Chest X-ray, AP view. Patient: 70 years old, sex M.
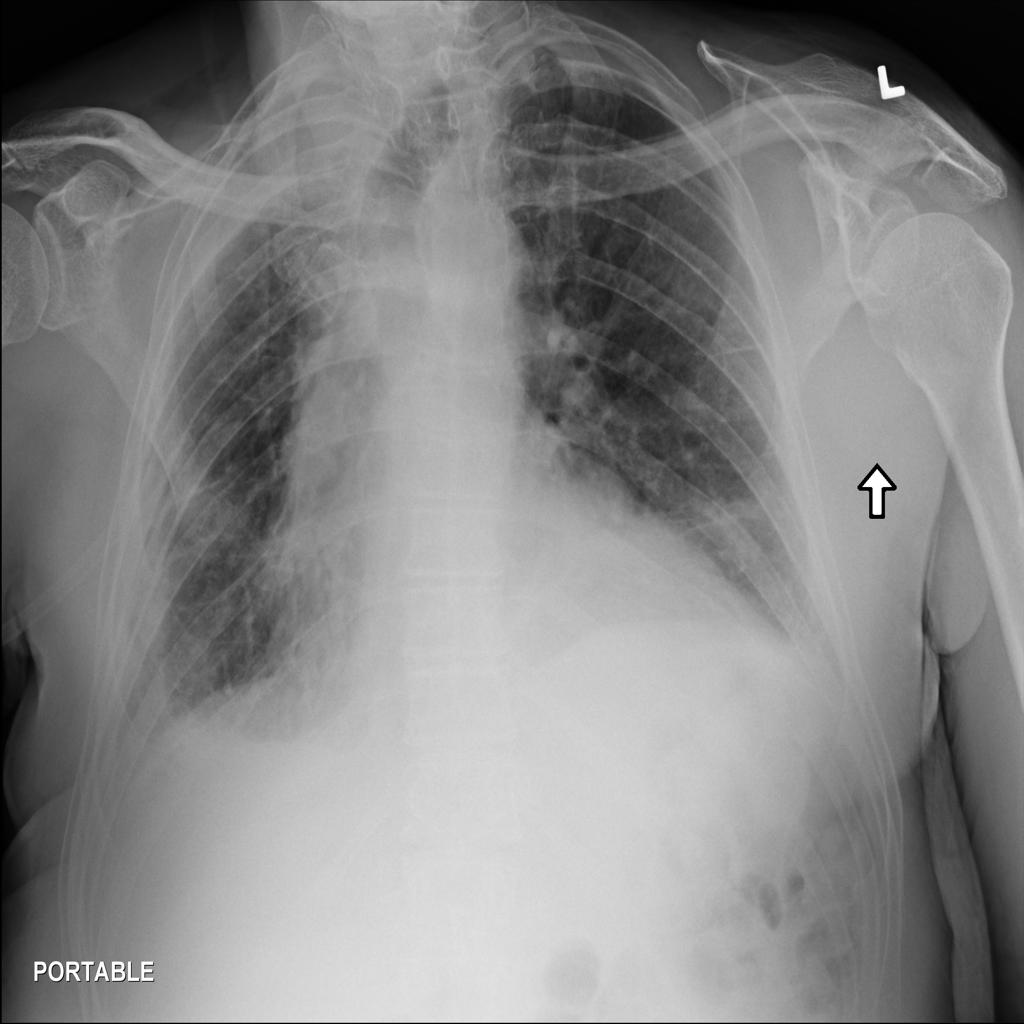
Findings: Mass